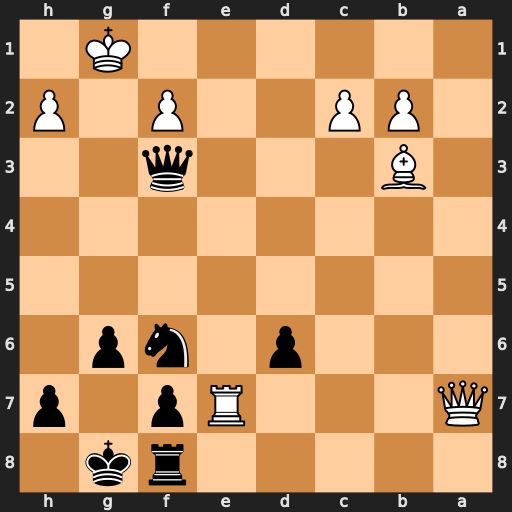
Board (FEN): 5rk1/Q3Rp1p/3p1np1/8/8/1B3q2/1PP2P1P/6K1
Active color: b
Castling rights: -
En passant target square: -
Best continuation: Ra8 Qxa8+ Qxa8